Interaction volume radius: 5 \u00c5
Interaction volume height: 15 \u00c5
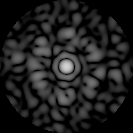
Disorder parameter: 0.8238